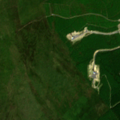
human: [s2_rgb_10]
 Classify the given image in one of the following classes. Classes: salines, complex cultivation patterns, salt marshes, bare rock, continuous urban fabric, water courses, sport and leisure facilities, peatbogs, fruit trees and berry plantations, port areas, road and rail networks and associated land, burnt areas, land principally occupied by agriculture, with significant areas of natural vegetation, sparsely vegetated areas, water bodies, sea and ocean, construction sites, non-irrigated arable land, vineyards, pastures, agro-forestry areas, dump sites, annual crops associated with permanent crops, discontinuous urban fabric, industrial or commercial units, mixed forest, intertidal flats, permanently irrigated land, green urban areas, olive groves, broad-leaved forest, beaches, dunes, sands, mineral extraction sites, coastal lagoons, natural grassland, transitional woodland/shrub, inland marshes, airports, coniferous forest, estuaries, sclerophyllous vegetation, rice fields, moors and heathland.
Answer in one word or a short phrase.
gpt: coniferous forest, peatbogs